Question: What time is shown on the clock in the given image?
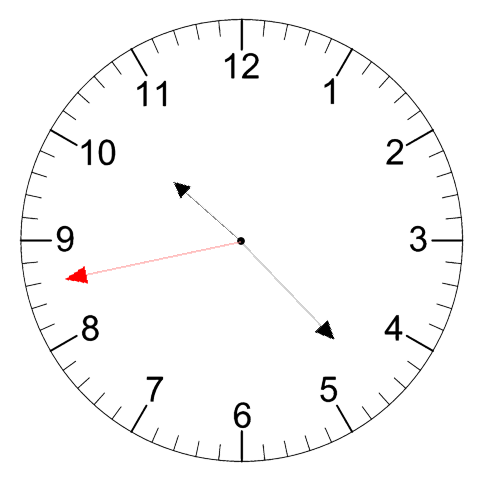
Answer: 10:22:43